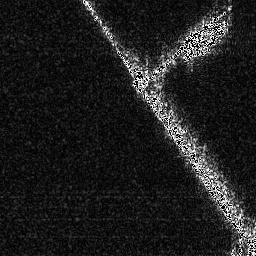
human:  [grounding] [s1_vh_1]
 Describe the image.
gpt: In the satellite image, there is  <ref>1 large ship </ref> <box>[[70, 5, 90, 23, 0]]</box> located at top right.